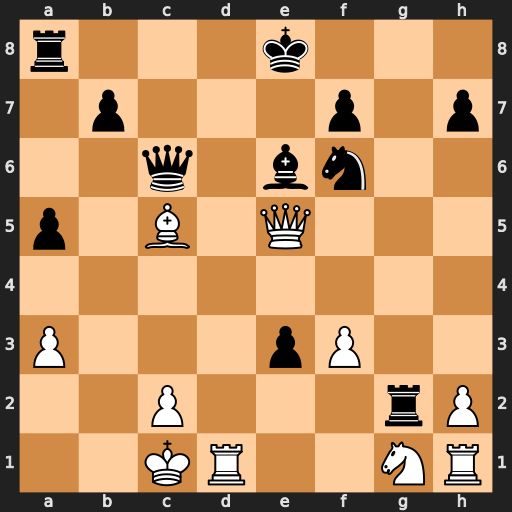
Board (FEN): r3k3/1p3p1p/2q1bn2/p1B1Q3/8/P3pP2/2P3rP/2KR2NR
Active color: w
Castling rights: q
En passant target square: -
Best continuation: Rd6 Rxc2+ Kxc2 Qa4+ Kd3 Qb3+ Ke2